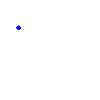
Particle: proton